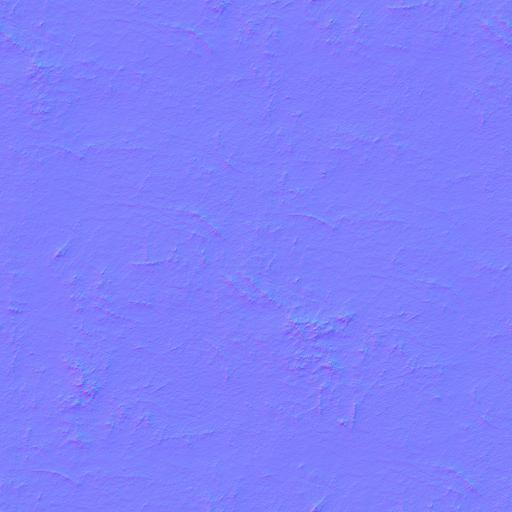
brown leather old scratched scratches scuffs used vintage